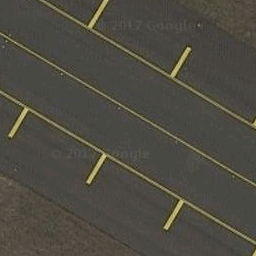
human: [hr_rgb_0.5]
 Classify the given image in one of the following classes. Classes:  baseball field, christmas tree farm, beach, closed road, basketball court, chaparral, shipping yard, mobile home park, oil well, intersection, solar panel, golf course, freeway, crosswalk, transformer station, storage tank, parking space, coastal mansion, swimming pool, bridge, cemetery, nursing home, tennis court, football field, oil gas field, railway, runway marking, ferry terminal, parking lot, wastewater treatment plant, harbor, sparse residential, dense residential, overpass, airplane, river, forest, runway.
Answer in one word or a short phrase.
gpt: runway marking